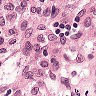
Metastatic tissue present: no